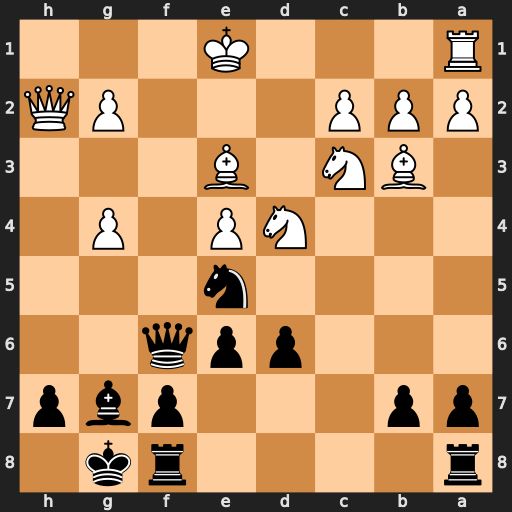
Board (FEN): r4rk1/pp3pbp/3ppq2/4n3/3NP1P1/1BN1B3/PPP3PQ/R3K3
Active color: b
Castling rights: Q
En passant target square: -
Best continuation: Nxg4 Qg3 Nxe3